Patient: sex M, age 44
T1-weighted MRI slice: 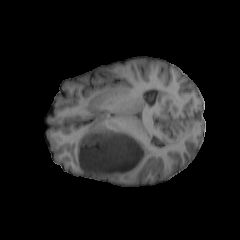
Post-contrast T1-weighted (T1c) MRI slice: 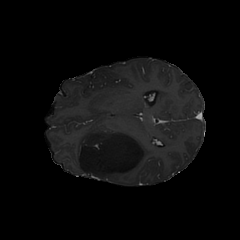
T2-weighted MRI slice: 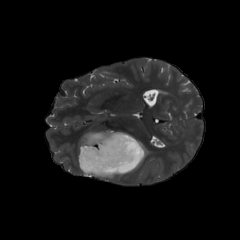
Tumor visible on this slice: yes
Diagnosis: Astrocytoma, IDH-mutant
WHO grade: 3